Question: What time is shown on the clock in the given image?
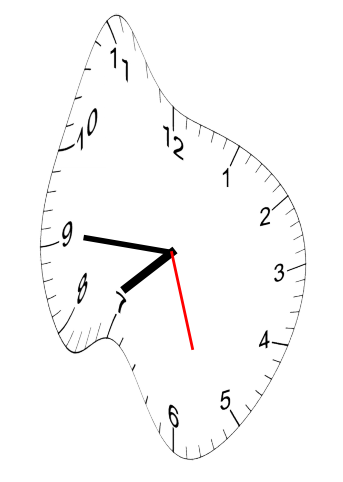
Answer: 07:45:27